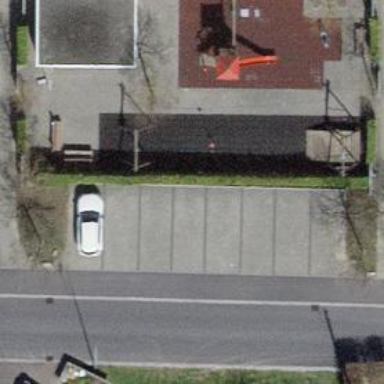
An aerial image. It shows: Parking area with surface.